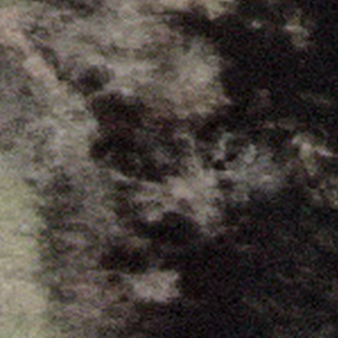
Label: other